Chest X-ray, AP view. Patient: 34 years old, sex M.
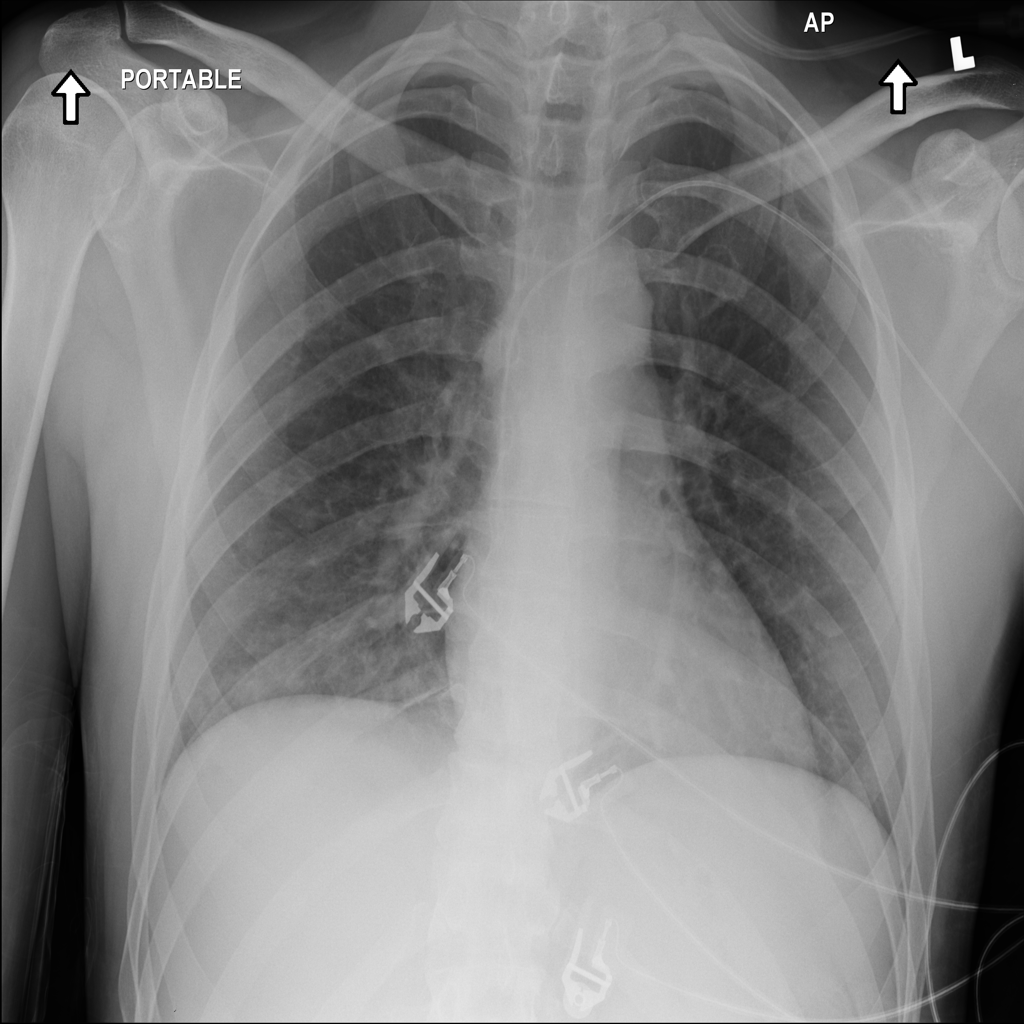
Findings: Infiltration